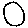
Label: moon